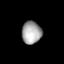
Tissue: lung
Cell type: Fibroblasts
Senescence score: 0.5856
Nuclear area (px): 436
Mean DAPI intensity: 163.362